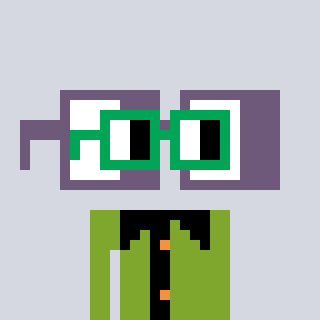
a pixel art character with square green glasses, a glasses-shaped head and a slimegreen-colored body on a cool background